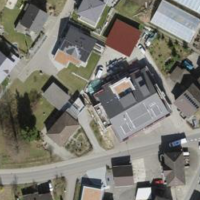
EUNIS habitat code: 54
Species observed at this site:
Plantago major